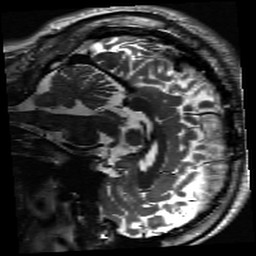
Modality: inplaneT2
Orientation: sagittal